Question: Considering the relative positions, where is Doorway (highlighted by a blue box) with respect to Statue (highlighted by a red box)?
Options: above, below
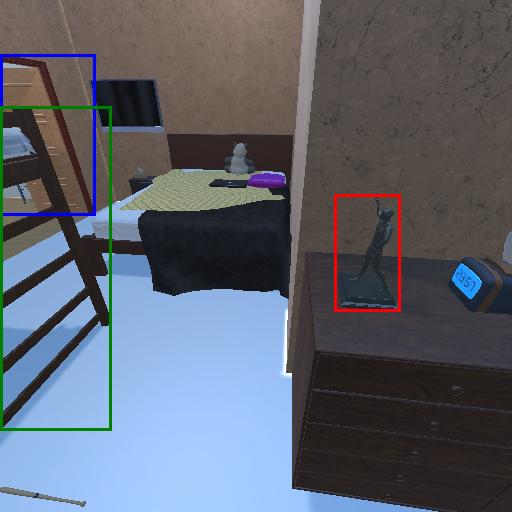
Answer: above